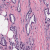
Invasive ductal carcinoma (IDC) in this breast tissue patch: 1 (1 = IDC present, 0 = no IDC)